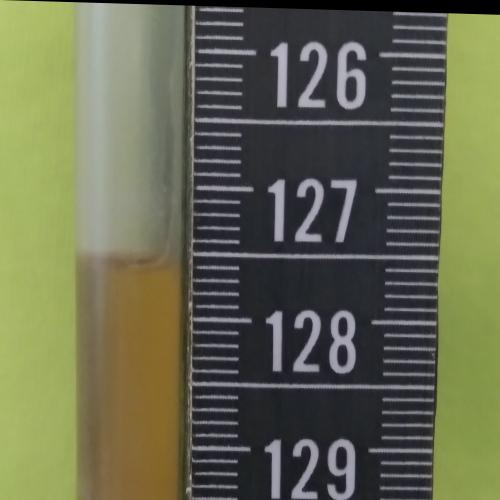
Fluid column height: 127.6 cm